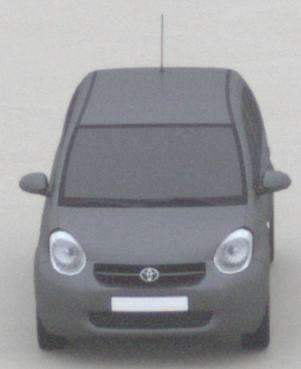
Make: Toyota
Model: Passo
Detailed model: Toyota Passo X Yururi
Model produced from: 2010
Model produced until: 2016
Doors: 5
Color: gray
Road condition: dry road
Daytime: midday
Contrast: low contrast